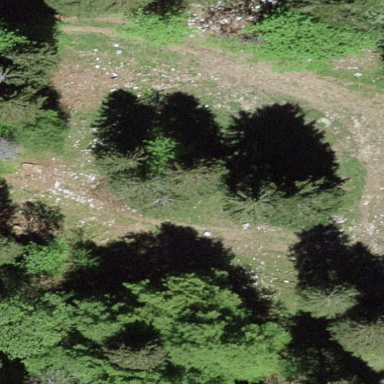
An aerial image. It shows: Evergreen forest with needle-leaved trees.